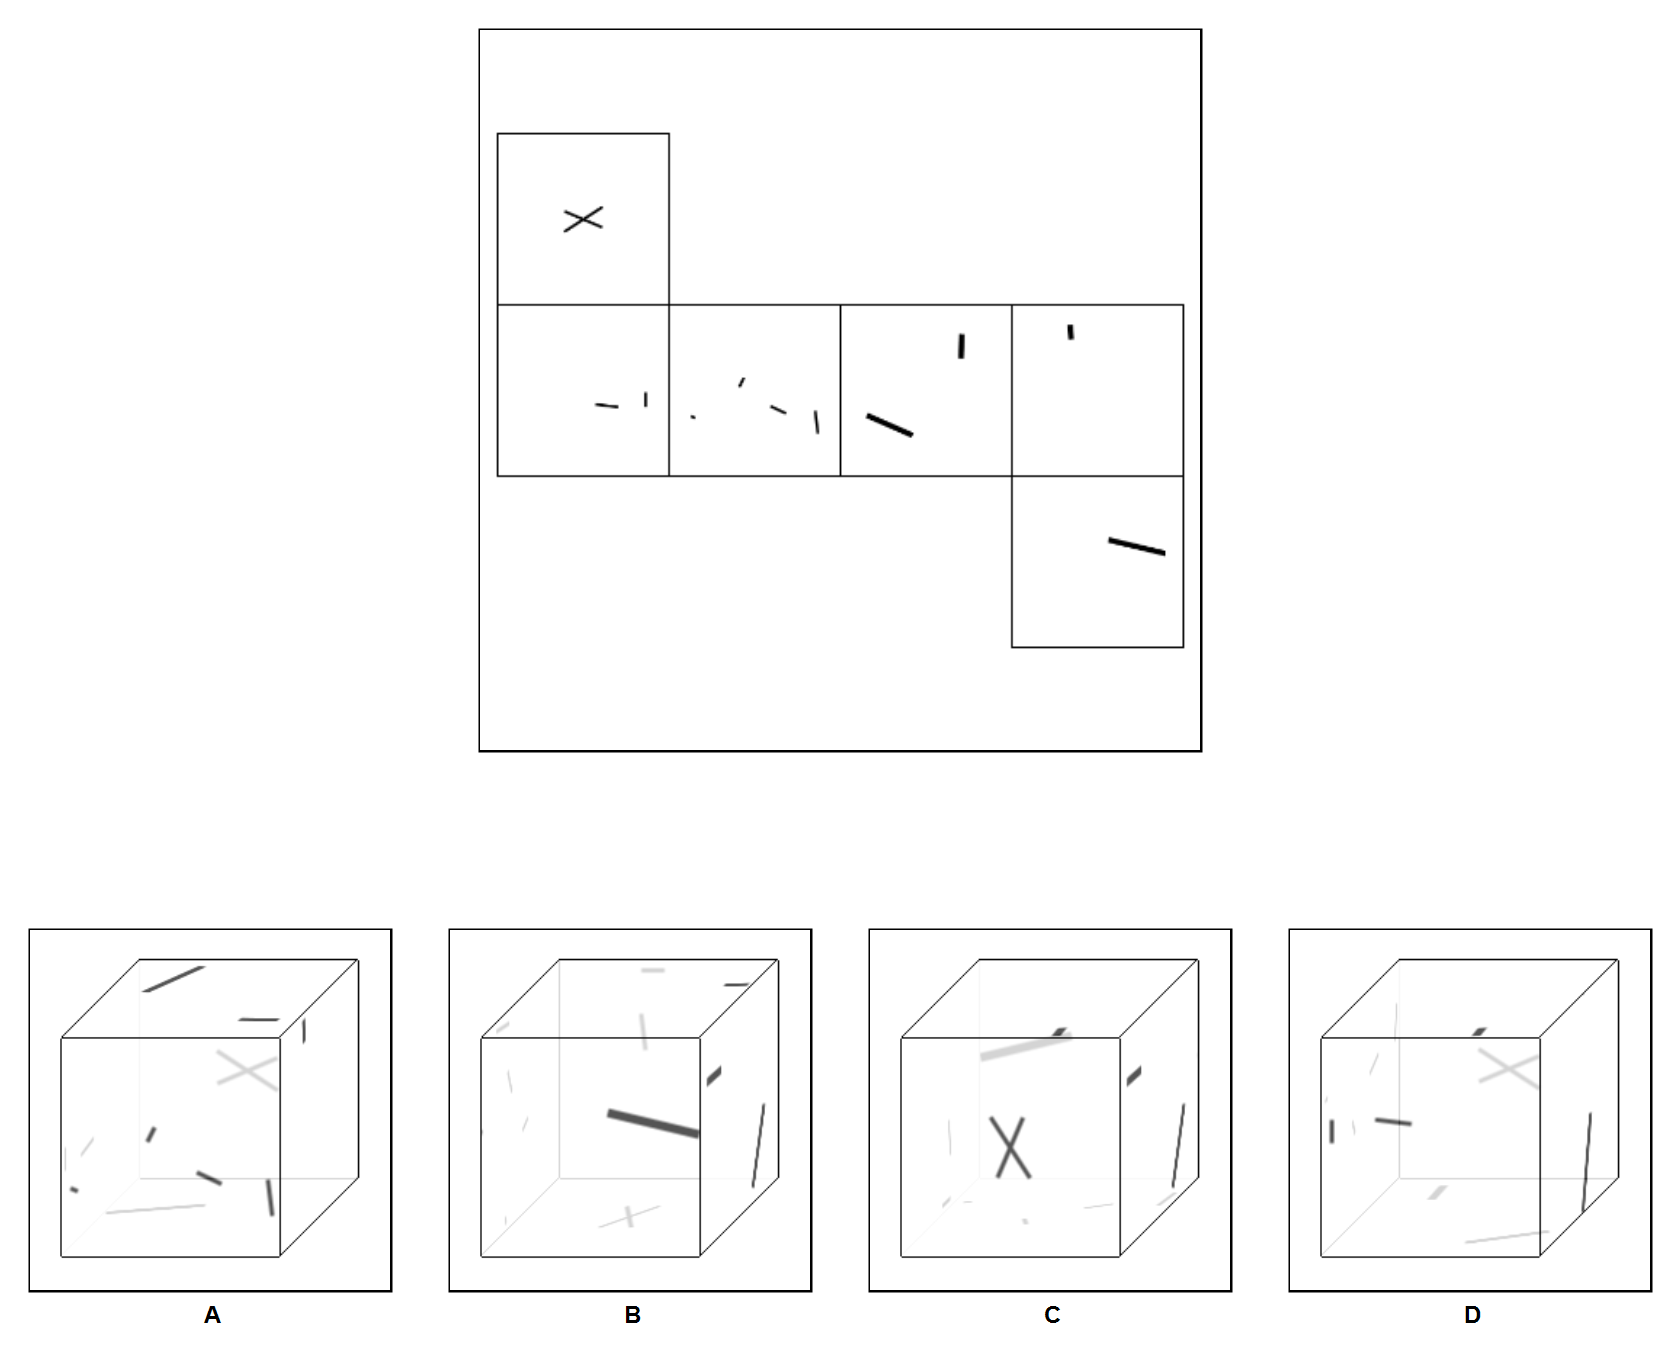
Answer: C